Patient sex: M
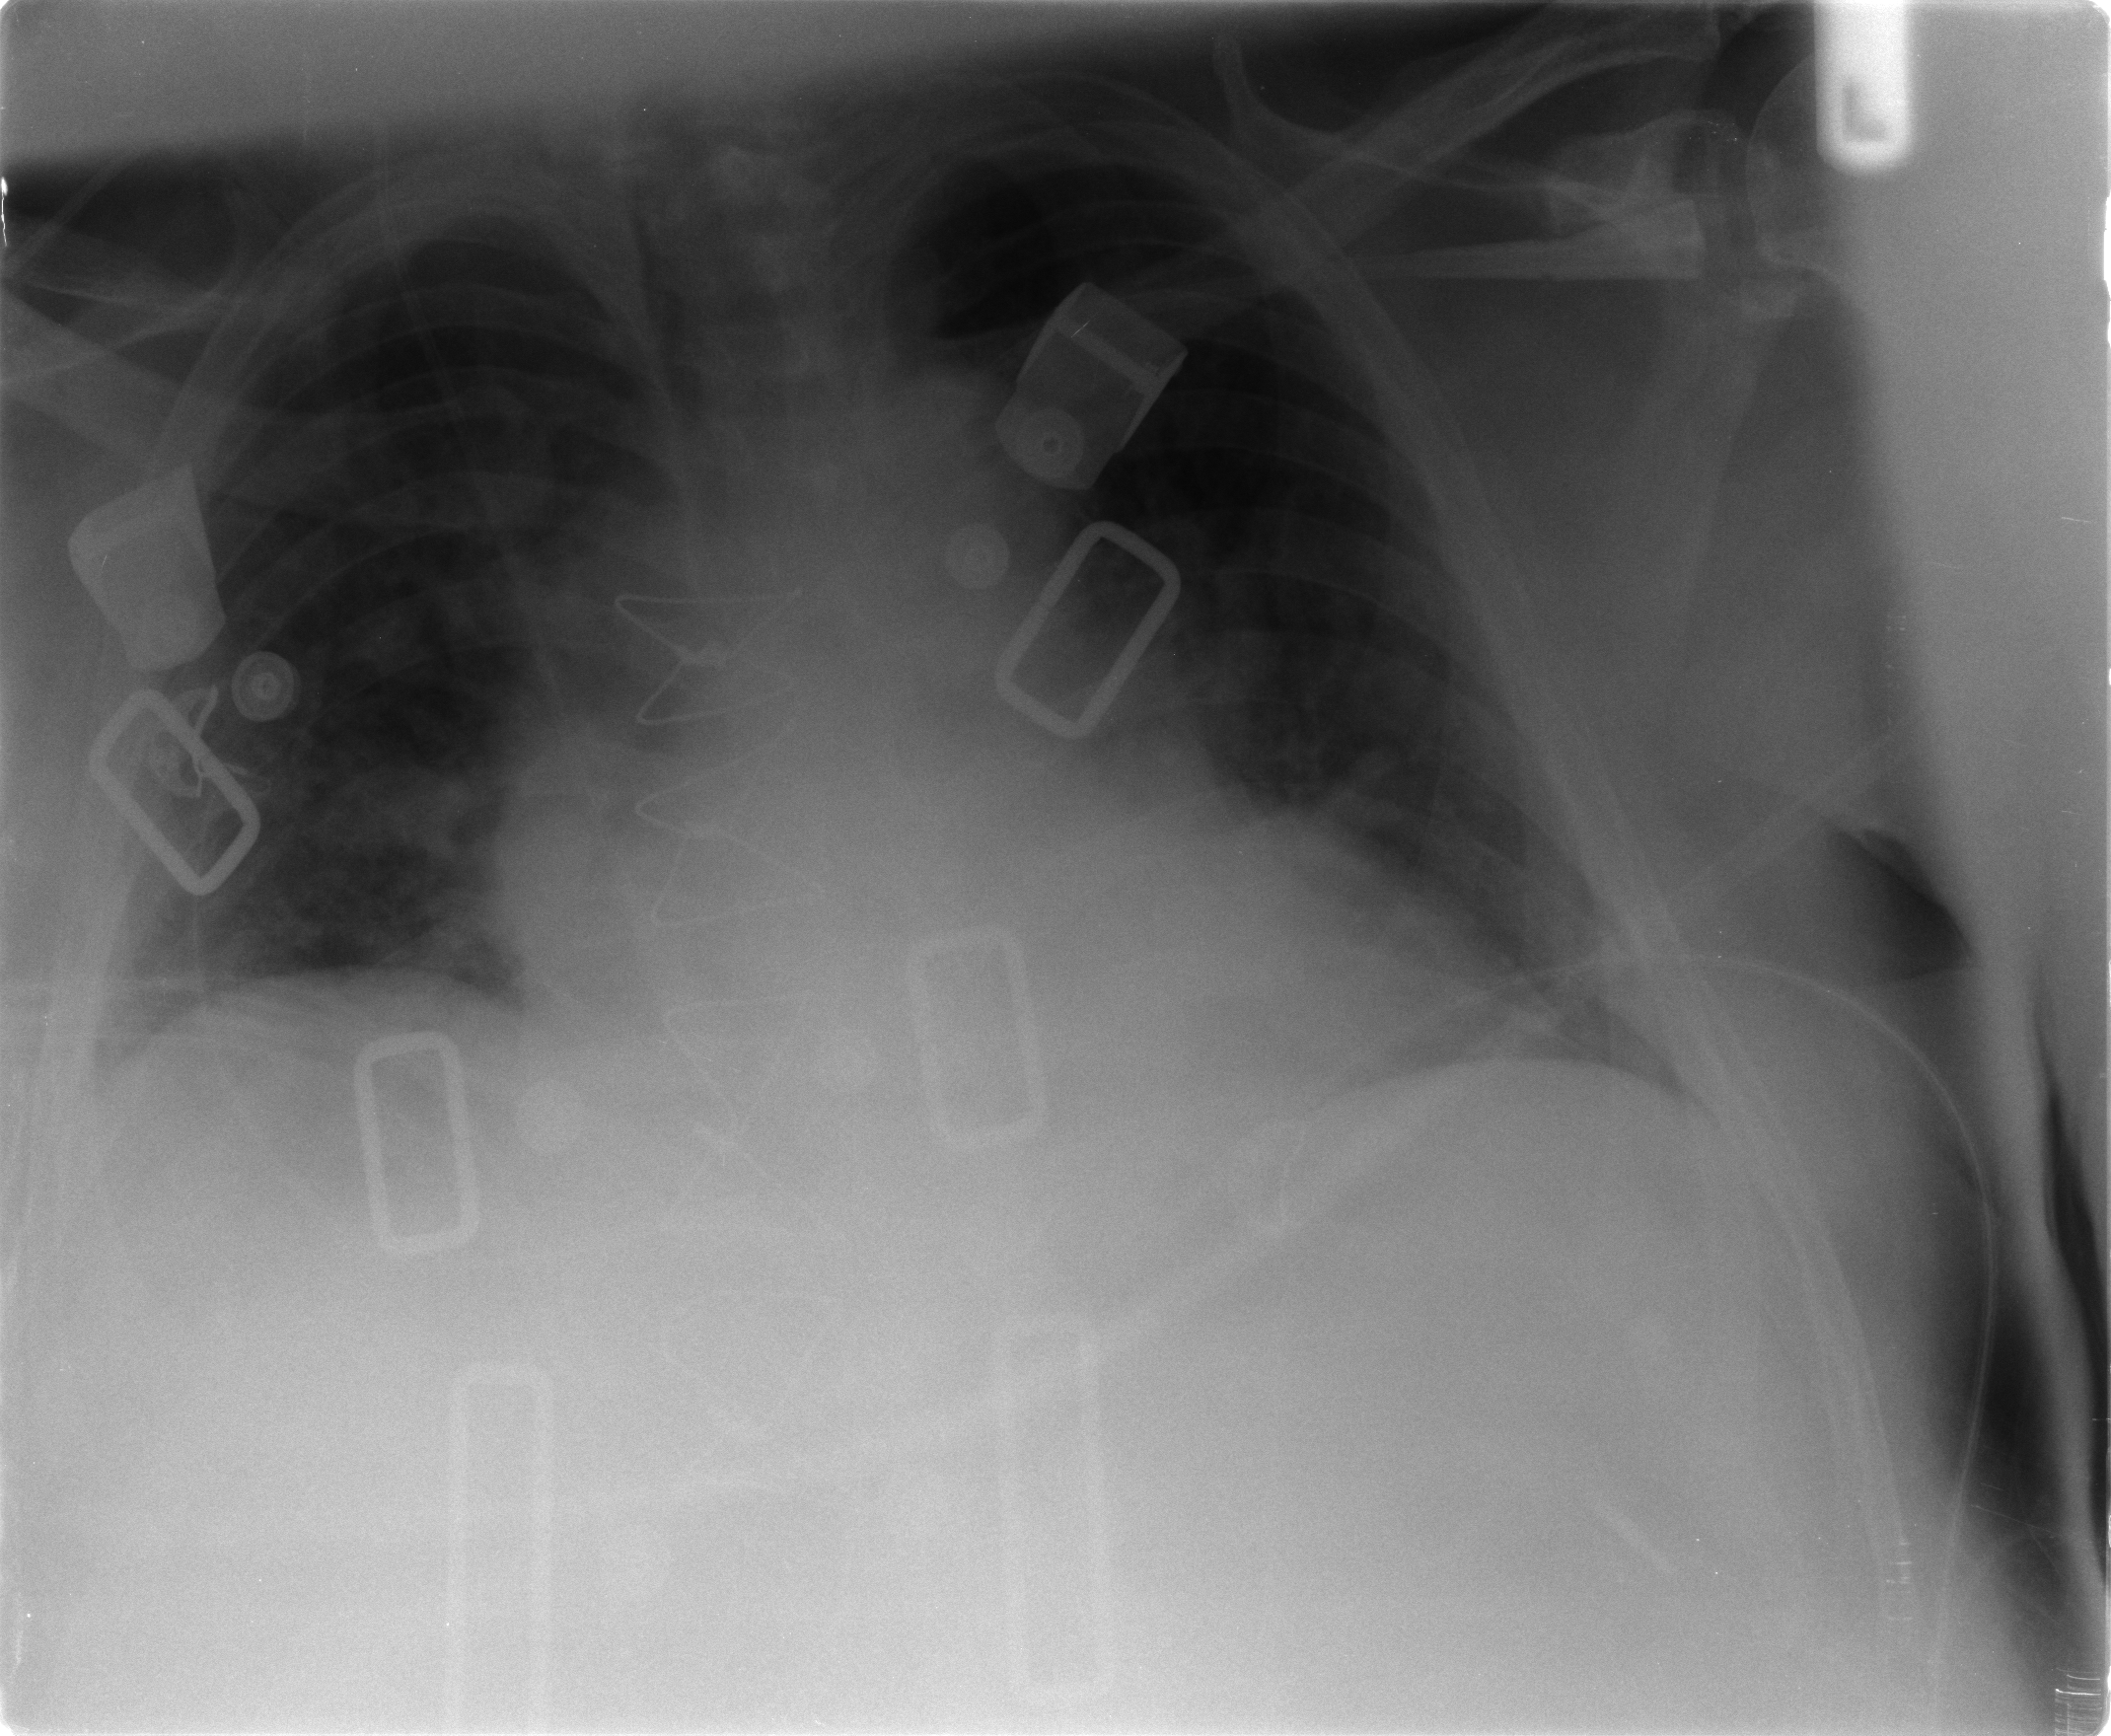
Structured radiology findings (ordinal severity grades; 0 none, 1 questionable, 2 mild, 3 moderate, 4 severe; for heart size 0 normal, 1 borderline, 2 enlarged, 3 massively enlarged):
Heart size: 2
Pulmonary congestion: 3
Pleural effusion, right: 1
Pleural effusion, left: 1
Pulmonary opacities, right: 2
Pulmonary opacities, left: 2
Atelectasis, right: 2
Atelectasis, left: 2